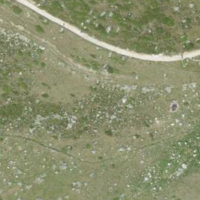
EUNIS habitat code: 26
Species observed at this site:
Euphydryas aurinia
Vaccinium uliginosum
Arnica montana